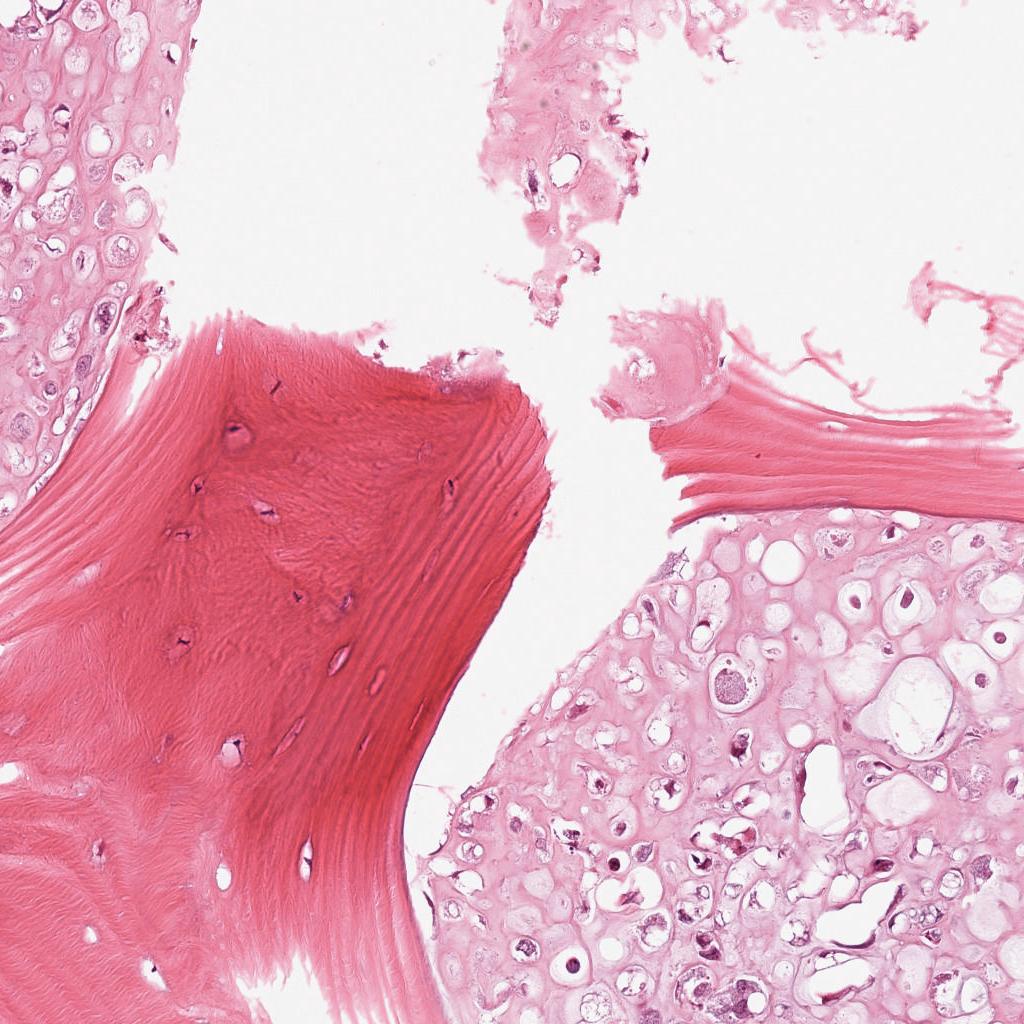
Label: Viable